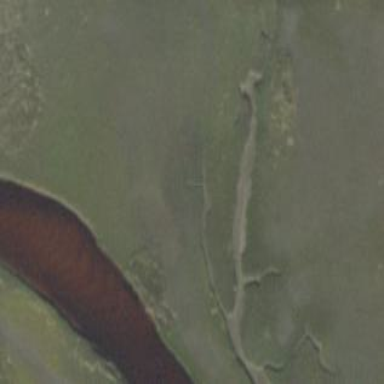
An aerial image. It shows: Saltmarsh wetland.